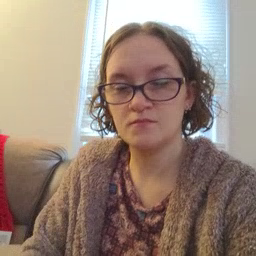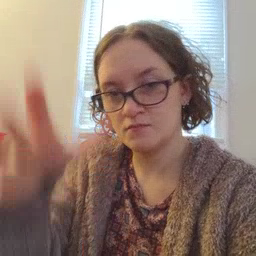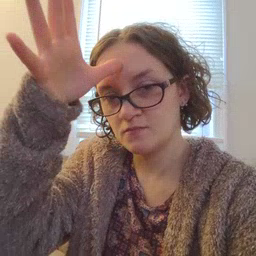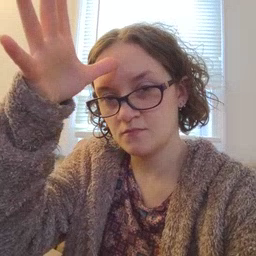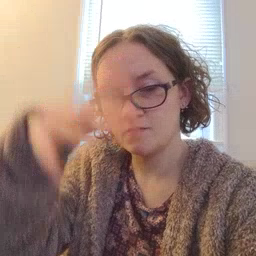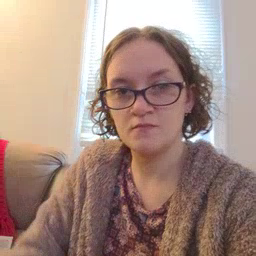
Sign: dad